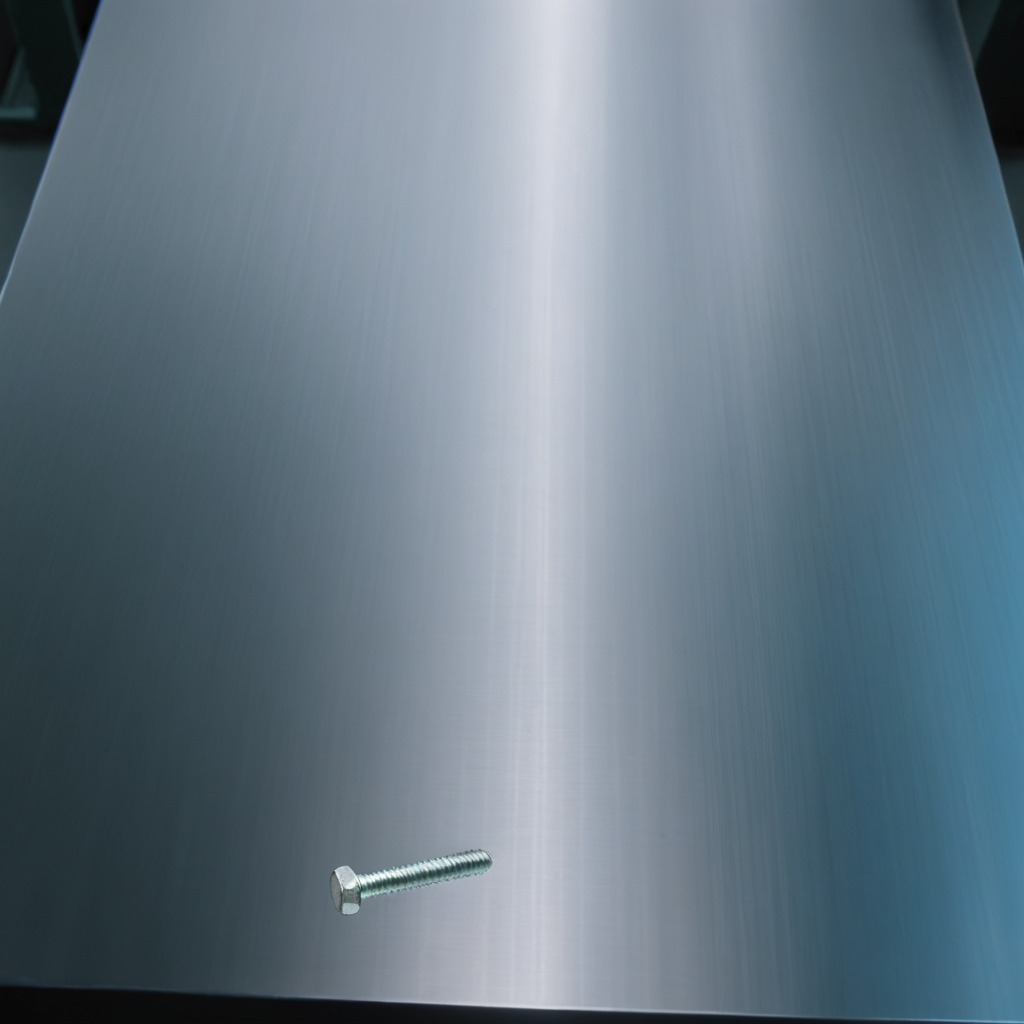
A metal screw is lying on a metal table in a machine shop under fluorescent lights.